Question: I want to align the text of this two labels on it's bottom, so the two values are aligned on the same height.

Sadly, I dont find an option like aligning it inside its own area.
gravity wont work. It has to be in xml.
Thank you!
'''
<TextView
android:id="@+id/feed_euro"
android:layout_width="wrap_content"
android:layout_height="wrap_content"
android:layout_toStartOf="@+id/feed_cent"
android:height="35dp"
android:text="23"
android:textColor="@color/colorTextBlack"
android:textSize="25dp" />
<TextView
android:id="@+id/feed_cent"
android:layout_width="wrap_content"
android:layout_height="wrap_content"
android:layout_alignParentEnd="true"
android:layout_alignParentRight="true"
android:height="35dp"
android:text=",39 EUR"
android:textAlignment="textStart"
android:textColor="@color/colorTextBlack" />
'''
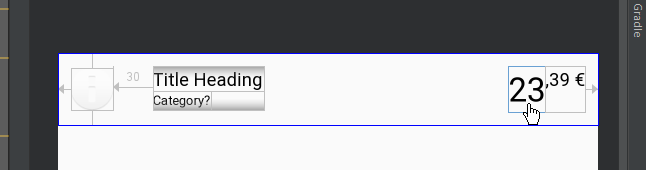
Answer: You can change the gravity to bottom like below.
'''
<TextView
android:id="@+id/feed_euro"
android:layout_width="wrap_content"
android:layout_height="wrap_content"
android:layout_toStartOf="@+id/feed_cent"
android:height="35dp"
android:text="23"
android:textColor="@color/colorTextBlack"
android:textSize="25dp" />
<TextView
android:id="@+id/feed_cent"
android:layout_width="wrap_content"
android:layout_height="wrap_content"
android:layout_alignParentEnd="true"
android:layout_alignParentRight="true"
android:height="35dp"
android:text=",39 EUR"
android:gravity="bottom"
android:textAlignment="textStart"
android:textColor="@color/colorTextBlack" />
'''
And also you can try android:gravity="bottom" to the layout you have used to hold the both 'TextView' and change the 2nd 'TextView' 'height' into 'wrap_content'.
Hope you got the answer.